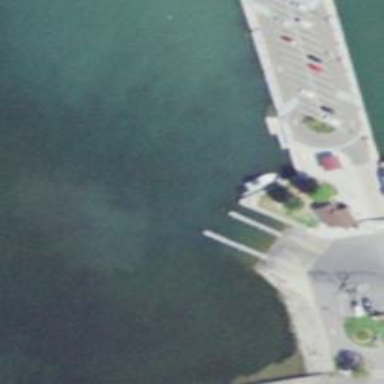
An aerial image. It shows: Pier with mooring facilities.